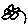
Label: flower